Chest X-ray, AP view. Patient: 55 years old, sex M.
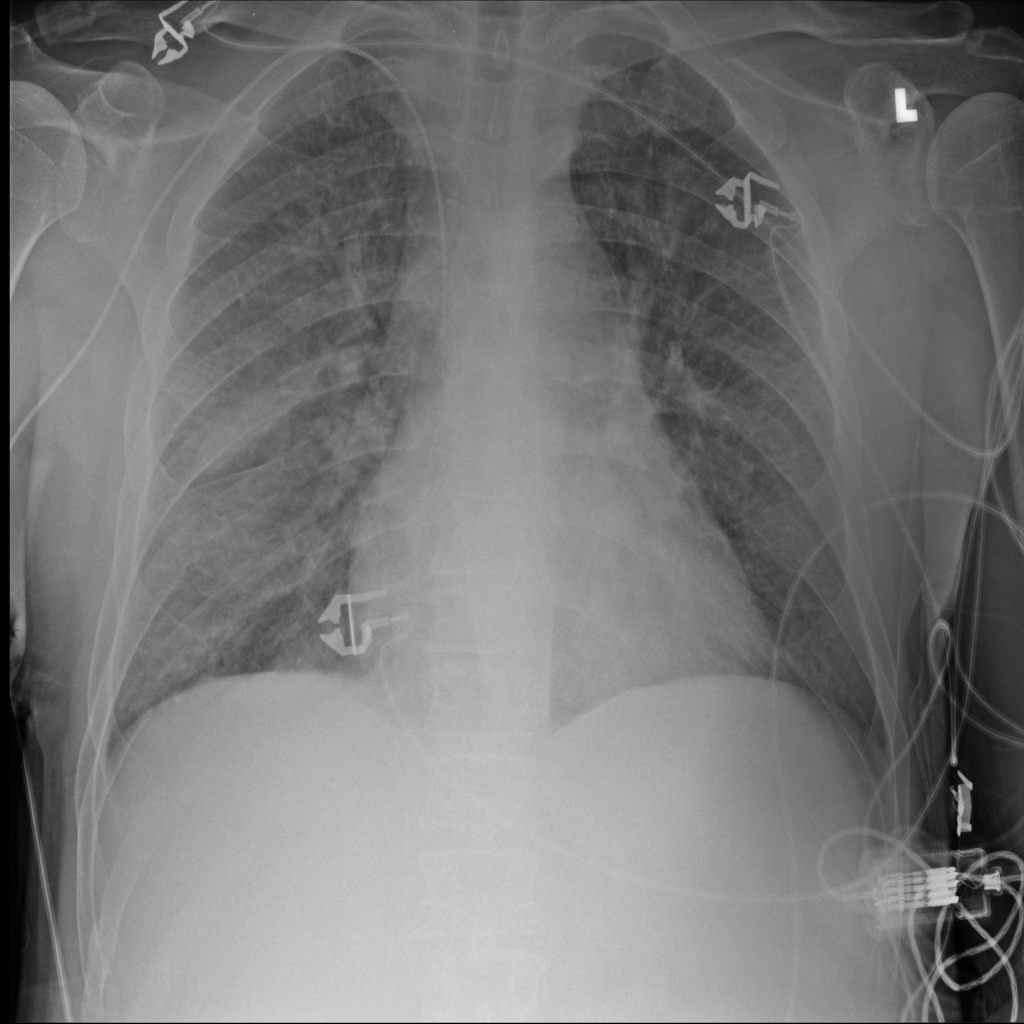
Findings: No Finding